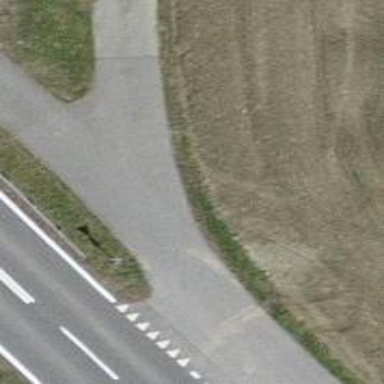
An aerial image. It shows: Well-maintained track road with grade 1 tracktype.